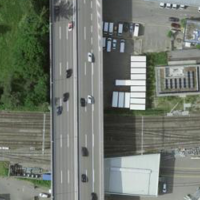
EUNIS habitat code: 57
Species observed at this site:
Corylus avellana